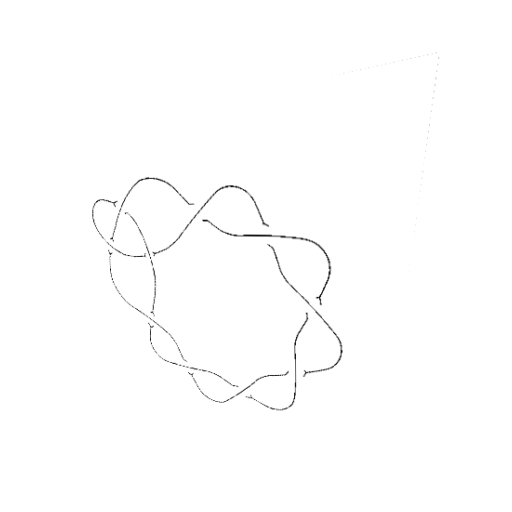
Crossing number: 10